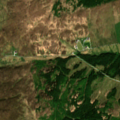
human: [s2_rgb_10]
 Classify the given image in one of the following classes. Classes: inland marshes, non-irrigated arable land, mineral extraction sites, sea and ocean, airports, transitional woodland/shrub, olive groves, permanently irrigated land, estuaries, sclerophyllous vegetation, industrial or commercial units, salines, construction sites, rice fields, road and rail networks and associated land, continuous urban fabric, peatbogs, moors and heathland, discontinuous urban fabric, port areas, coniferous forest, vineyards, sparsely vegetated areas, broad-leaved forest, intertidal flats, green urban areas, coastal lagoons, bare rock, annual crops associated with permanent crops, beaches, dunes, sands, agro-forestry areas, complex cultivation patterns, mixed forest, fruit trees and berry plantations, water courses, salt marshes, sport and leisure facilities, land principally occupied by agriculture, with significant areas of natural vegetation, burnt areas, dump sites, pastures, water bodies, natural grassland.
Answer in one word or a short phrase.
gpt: coniferous forest, peatbogs